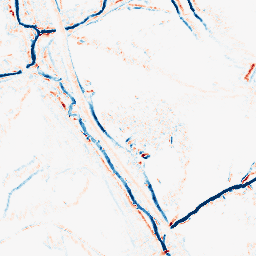
Category: morphological
Decomposition family: morphological_diamond
Decomposition parameters: operation: average
radius: 3
Upsampling method: bicubic
Upsampling parameters: scale: 4
Upsampling scale: 4